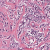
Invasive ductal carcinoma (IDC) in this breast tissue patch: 1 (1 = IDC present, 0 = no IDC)